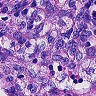
Metastatic tissue present: no